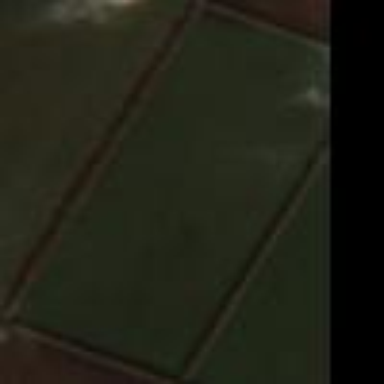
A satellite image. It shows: Farmland with wheat crops.